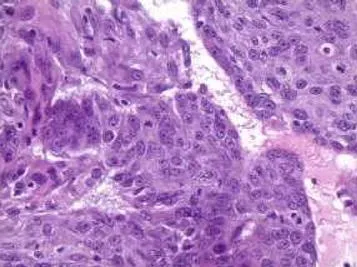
Microscopic finding of the colon tumor. Biopsy by colonoscopy showed poorly differentiated squamous cell carcinoma with dense cytoplasm, irregular nuclear contours, moderate pleomorphism and prominent nucleoli (hematoxylin and eosin stain, x40). Additional immunohistochemical study and comparison to prior tumor histology indicated metastatic rather than a primary colorectal carcinoma.
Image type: pathology (h&e)